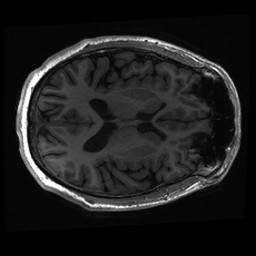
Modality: T1w
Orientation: axial
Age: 32
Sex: male